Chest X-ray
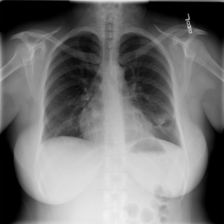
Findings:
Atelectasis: negative
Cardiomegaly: negative
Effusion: negative
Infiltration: negative
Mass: negative
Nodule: negative
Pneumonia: negative
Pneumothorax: negative
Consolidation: negative
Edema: negative
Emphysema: negative
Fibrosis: negative
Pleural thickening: negative
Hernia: negative